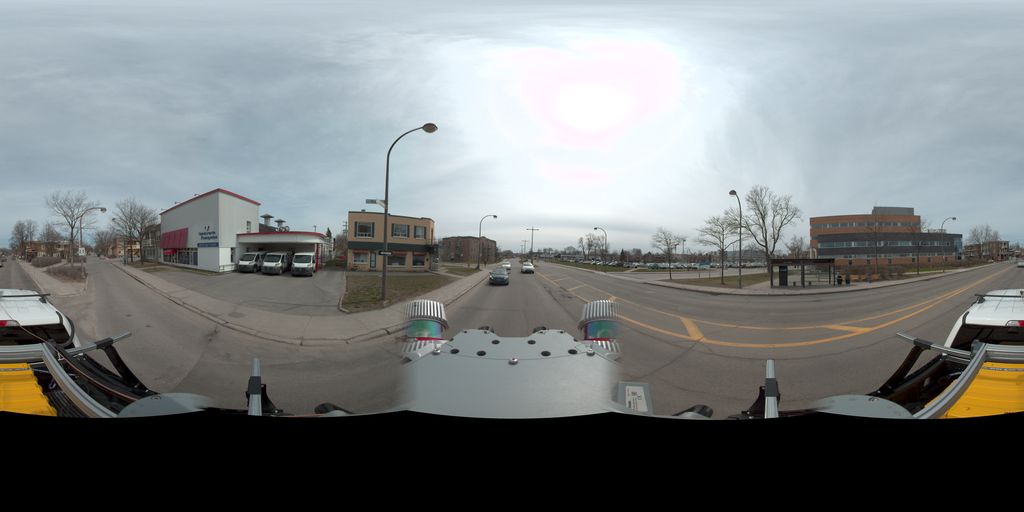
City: quebec_city